Current action and preconditions to check: path_clear

Your task: For each precondition in the list above, predict whether it will hold at this action.

Consider the current scene as observed from the mobile robot's camera, and analyze the predicted future states of all dynamic agents (e.g., people, animals, vehicles, or any moving entities) within the NEXT SECOND.

IMPORTANT: Only answer "very likely" if you are absolutely certain—based on strong, clear evidence—that a dynamic agent will violate the precondition in the predicted future state. Do NOT answer "very likely" for unlikely, ambiguous, or low-probability risks.

Ask yourself for each precondition: Is there a high probability, with clear and convincing evidence, that the predicted future states of any dynamic agent will interfere with the predicted future state of the currently executing action within the NEXT SECOND, causing that precondition to fail?

Assess the risk level based on these predictions. Use "likely" or "very likely" if motions create a clear risk of interference.

Use "neutral" or "improbable" if agents are nearby but their predicted paths are clearly diverging or non-conflicting.

Failure Risk Categories: "very improbable", "improbable", "neutral", "likely", "very likely"

Answer Format: Output ONLY the probability_of_failure value from these categories: "very improbable", "improbable", "neutral", "likely", "very likely"

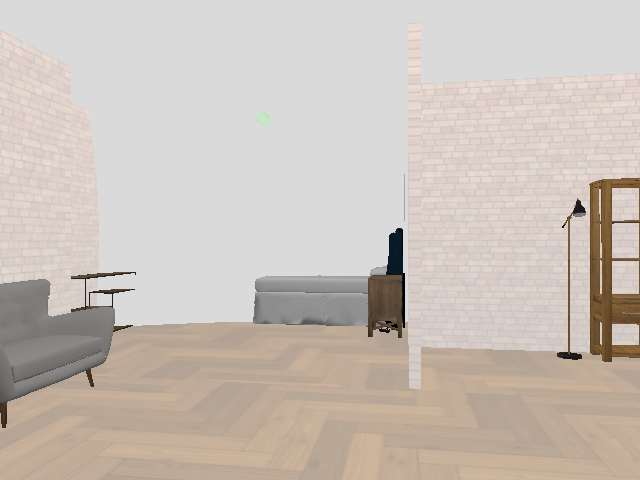

Answer: very improbable